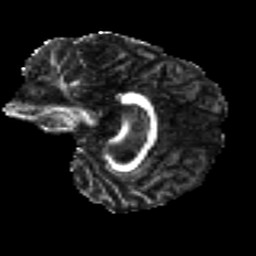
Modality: FA
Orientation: sagittal
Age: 36
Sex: female
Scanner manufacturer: ge
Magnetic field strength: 3 T
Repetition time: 7.8 s
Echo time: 0.0606 s